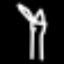
Label: palm tree